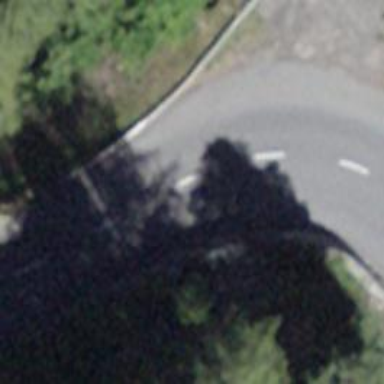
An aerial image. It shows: Tertiary road.